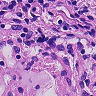
Metastatic tissue present: no